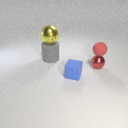
small red rubber sphere above small red metal sphere